九年级 · 组合几何学
(本小题8.0分)
如图, 点 $D 、 E$ 分别为 $\triangle A B C$ 的 $A B 、 A C$ 边上的点, 且 $\triangle A D E \sim \triangle A B C$, 已知 $A D: D B=1: 2, B C=6 \mathrm{~cm}$,求 $D E$ 的长.

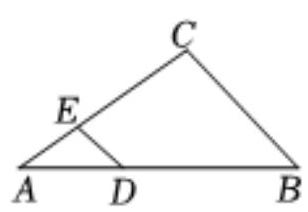
答案: 解: $\because A D: D B=1: 2$,

$\therefore A D: A B=1: 3$,

$\because \triangle A B C \backsim \triangle A D E$,

$\therefore \frac{D E}{B C}=\frac{A D}{A B}$,
$\therefore D E=2 \mathrm{~cm}$.

解析: 先根据 $A D: D B=1: 2$ 得出 $A D: A B=1: 3$ 的值, 再根据相似三角形对应边成比例即可得出 $D E$ 的长.

本题考查的是相似三角形的性质, 熟知相似三角形对应边的比等于相似比是解答此题的关键.